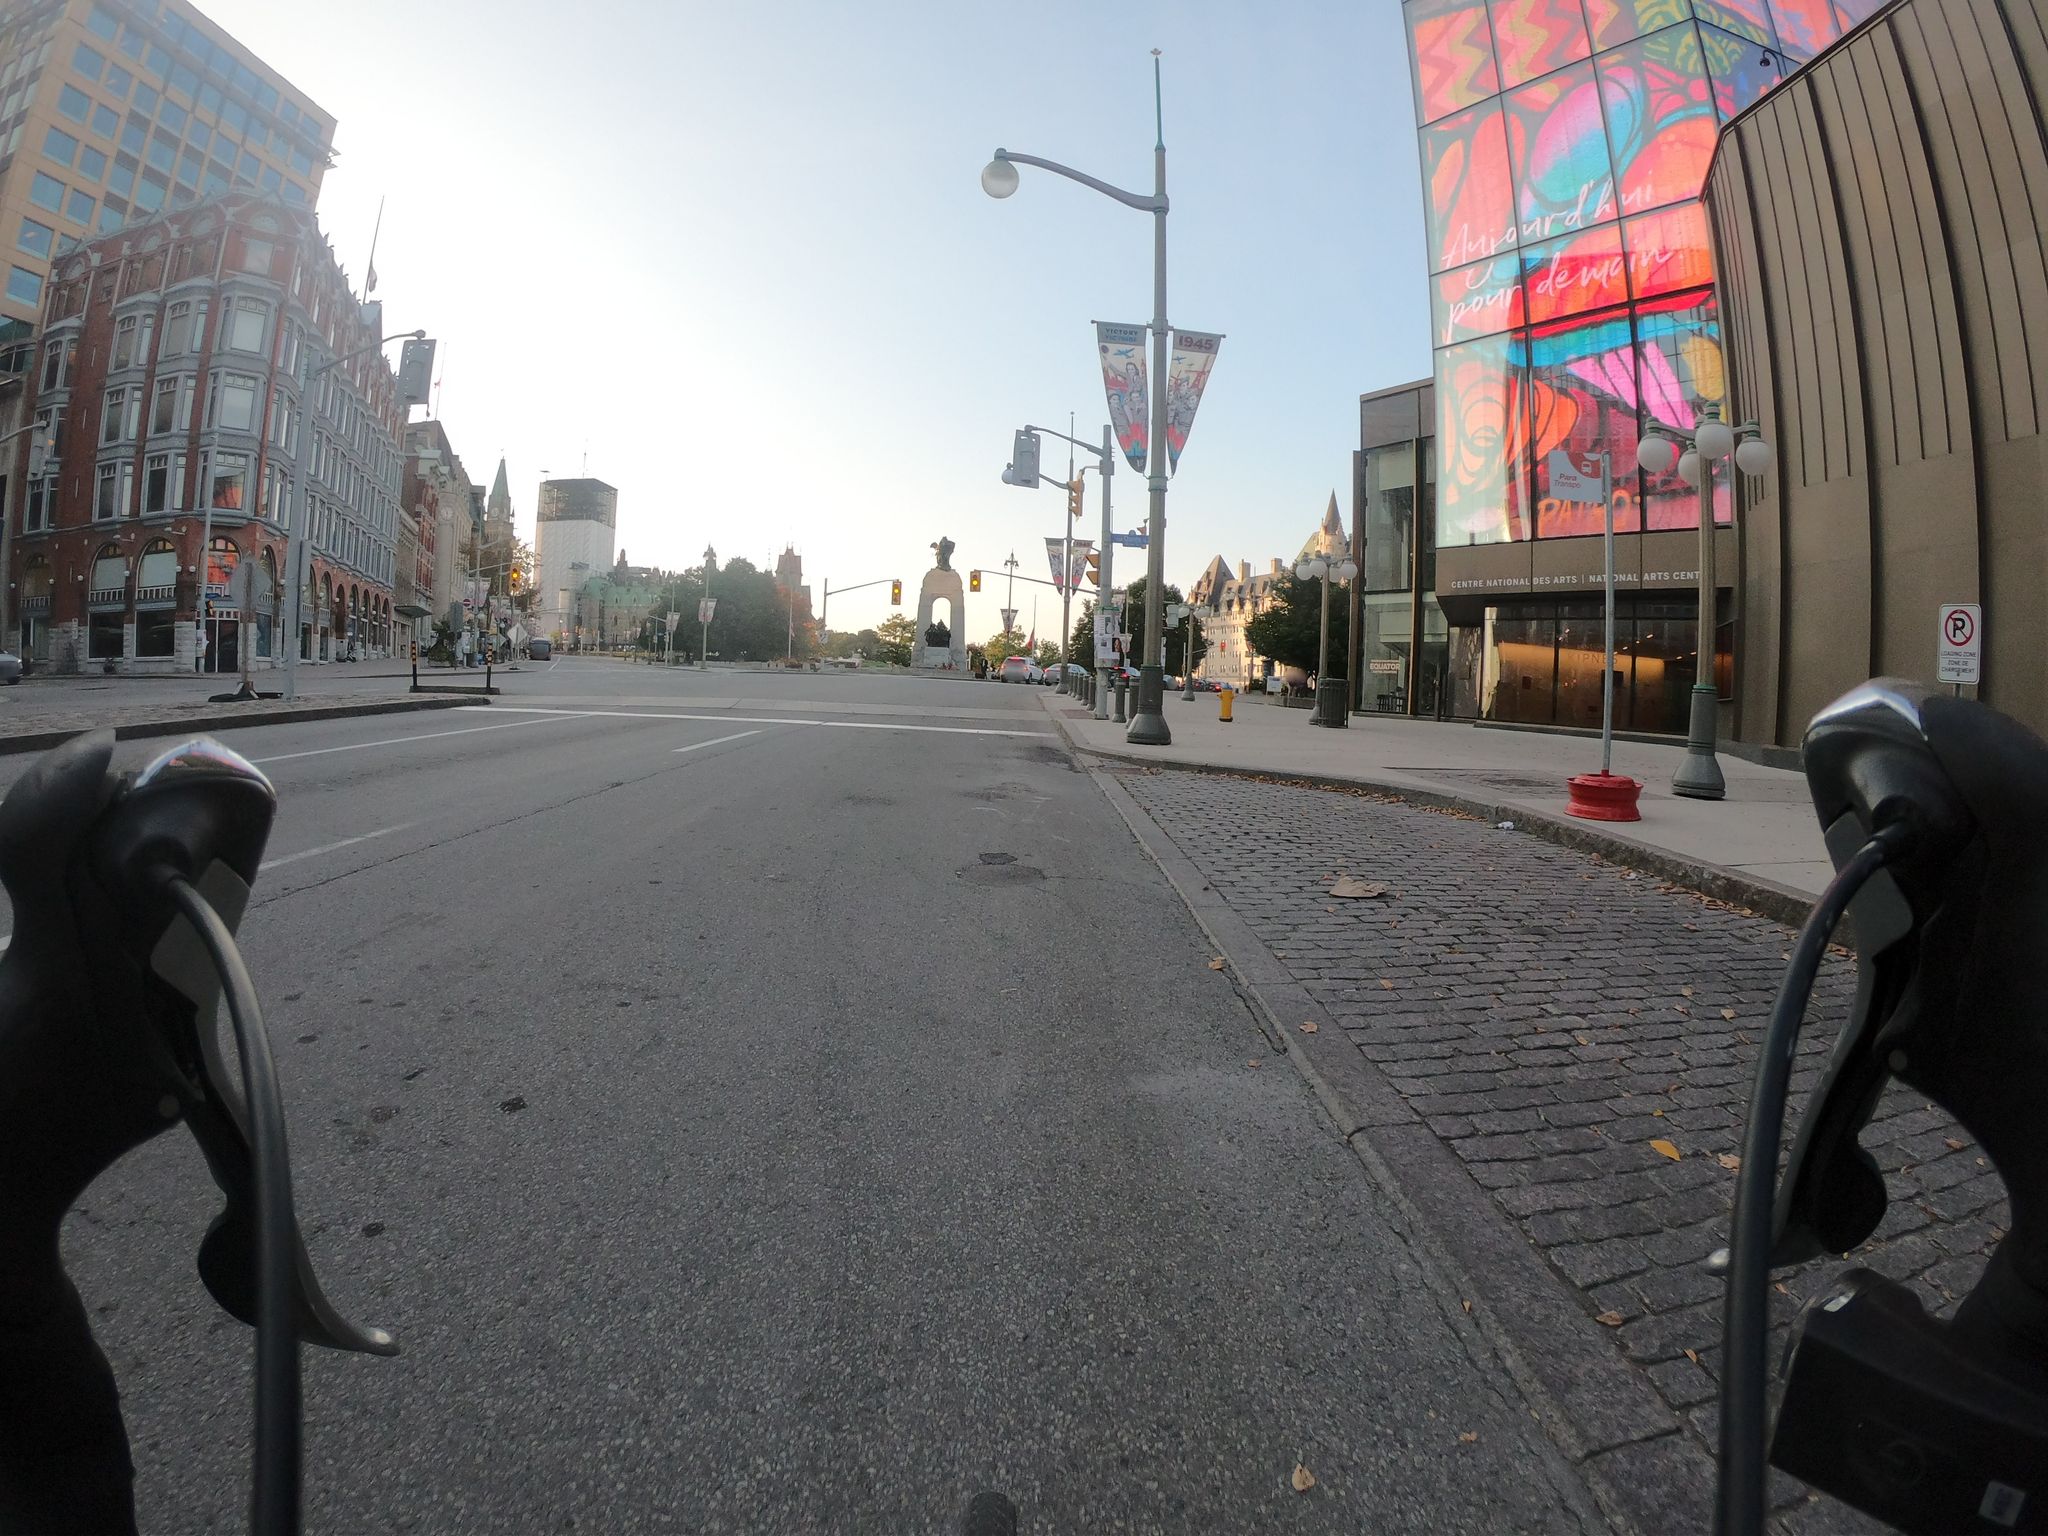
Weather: clear
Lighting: day
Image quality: good
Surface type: walking surface
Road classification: footway
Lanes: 2, 3
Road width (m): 1.5
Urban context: urban centre
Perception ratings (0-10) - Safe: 5.92, Lively: 7.49, Beautiful: 4.08, Boring: 0.53, Depressing: 3.36, Wealthy: 7.67